Question: This issue is minor but is bugging me, why do webKit browsers render the following with extra padding/margin on the bottom? is the only way to solve this to specify heights?
'''
<div style="background-color:#efefef; width:200px;">
<textarea style="padding:0px; margin:0px;"></textarea>
</div>
'''
Render:

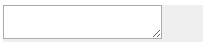
Answer: '''
<div style="background-color:#efefef; width:200px;">
<textarea style="display:block;">asdf</textarea>
</div>
'''
Apparently, it has something to do with '<textarea>' being an inline element. The gap appears to be the area below the baseline. If you set 'display:block;', it will get rid of the gap.